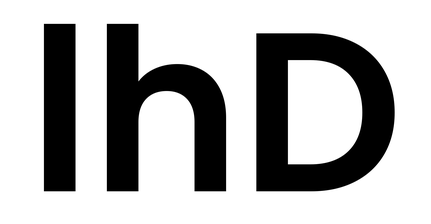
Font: Poppins-SemiBold